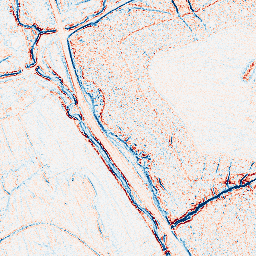
Category: edge_preserving
Decomposition family: bilateral
Decomposition parameters: d: 5
sigma_color: 25
sigma_space: 100
Upsampling method: lanczos
Upsampling parameters: scale: 2
Upsampling scale: 2